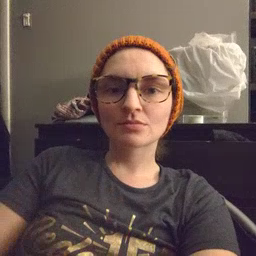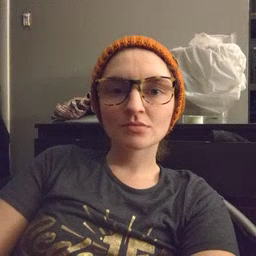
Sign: later